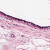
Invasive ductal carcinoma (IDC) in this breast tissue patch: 0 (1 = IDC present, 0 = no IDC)